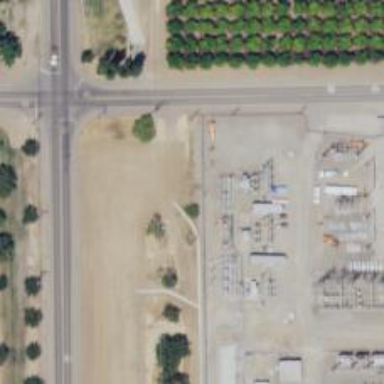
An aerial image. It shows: Power pole.